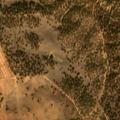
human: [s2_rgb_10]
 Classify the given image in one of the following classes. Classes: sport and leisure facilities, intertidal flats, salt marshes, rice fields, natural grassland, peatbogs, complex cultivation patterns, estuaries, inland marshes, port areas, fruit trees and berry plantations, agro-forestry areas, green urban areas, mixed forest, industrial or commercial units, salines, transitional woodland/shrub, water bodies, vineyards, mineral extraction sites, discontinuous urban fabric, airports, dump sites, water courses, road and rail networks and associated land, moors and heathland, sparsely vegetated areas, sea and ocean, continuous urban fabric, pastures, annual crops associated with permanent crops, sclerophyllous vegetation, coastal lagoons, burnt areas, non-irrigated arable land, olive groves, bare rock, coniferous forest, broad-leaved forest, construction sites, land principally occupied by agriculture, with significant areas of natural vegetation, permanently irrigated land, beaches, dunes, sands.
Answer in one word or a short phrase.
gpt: non-irrigated arable land, agro-forestry areas, water bodies